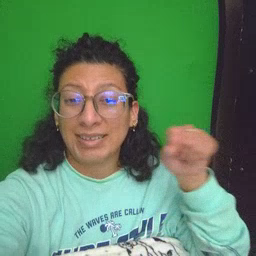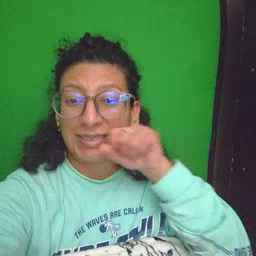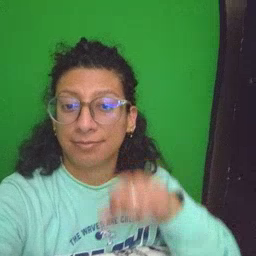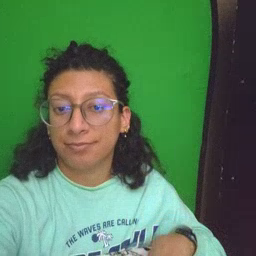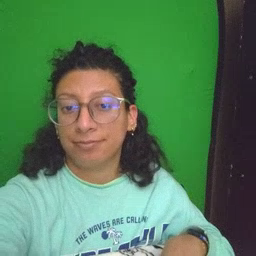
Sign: carrot